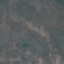
Label: HerbaceousVegetation